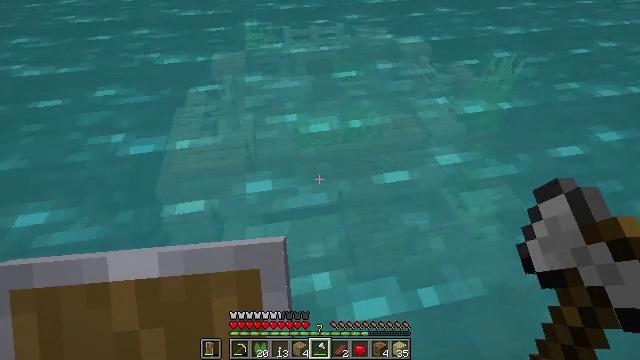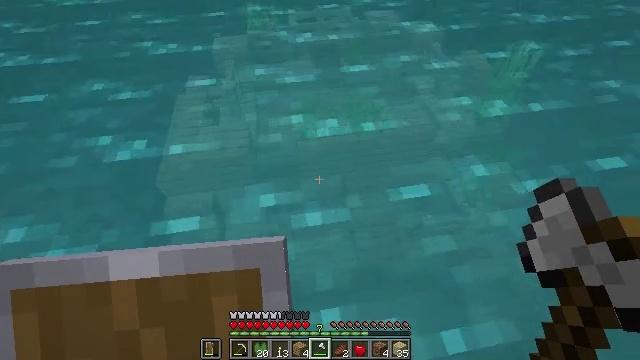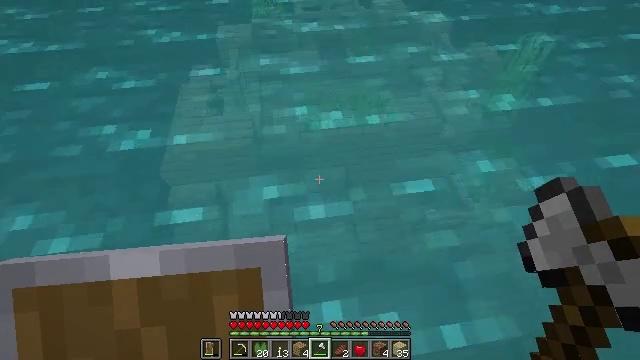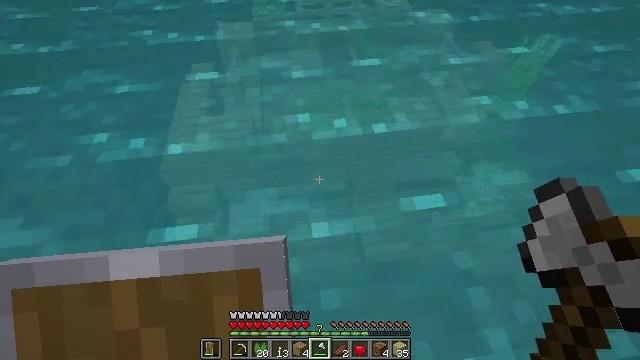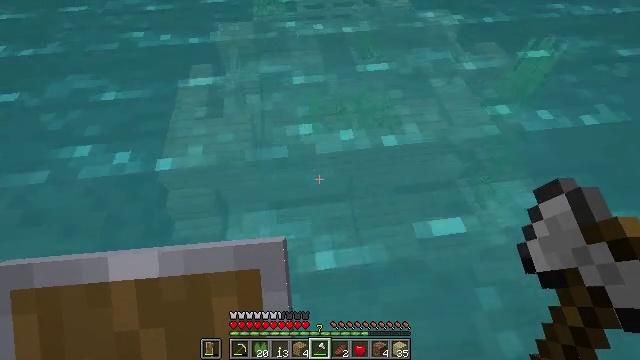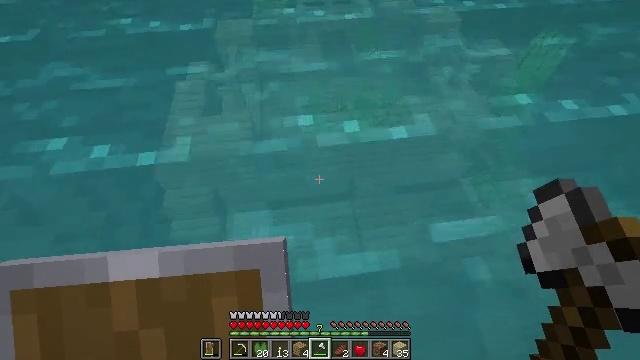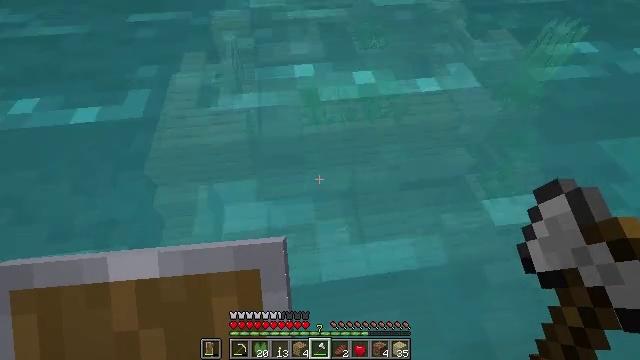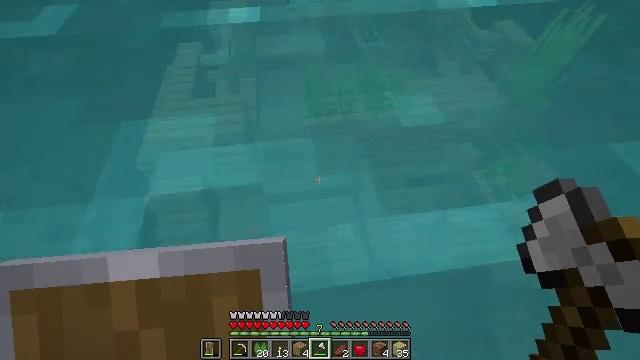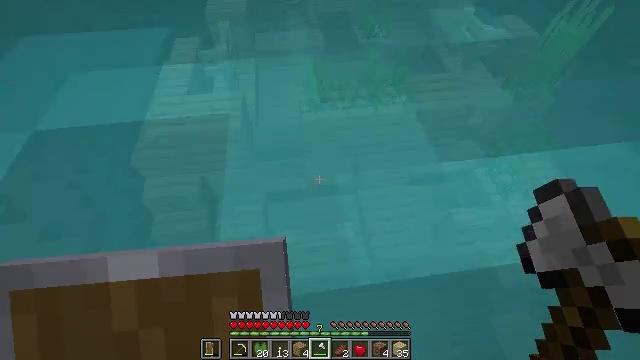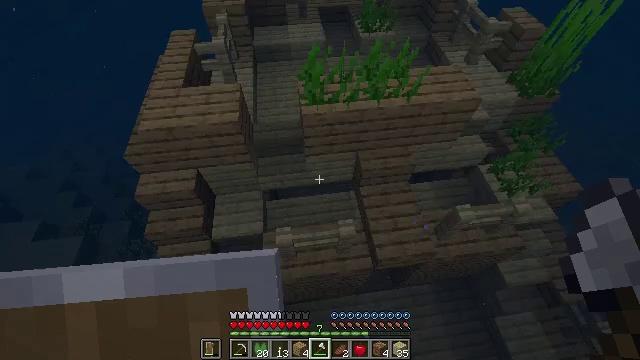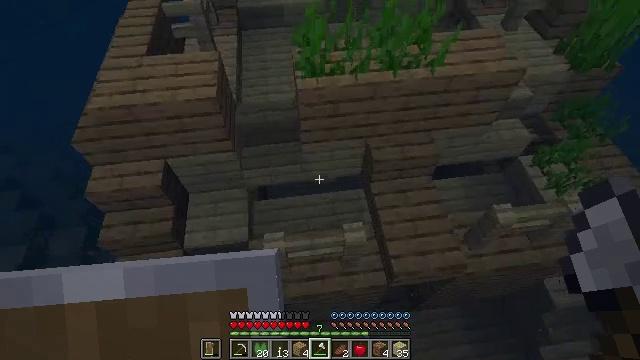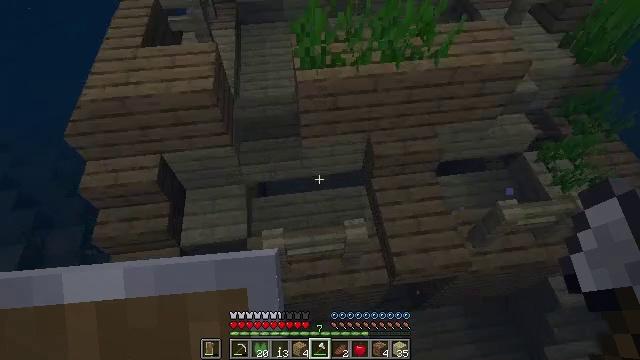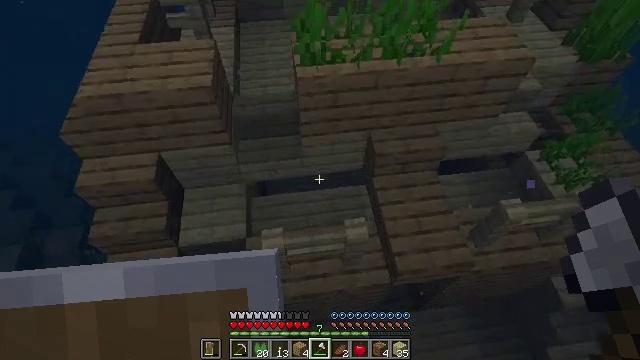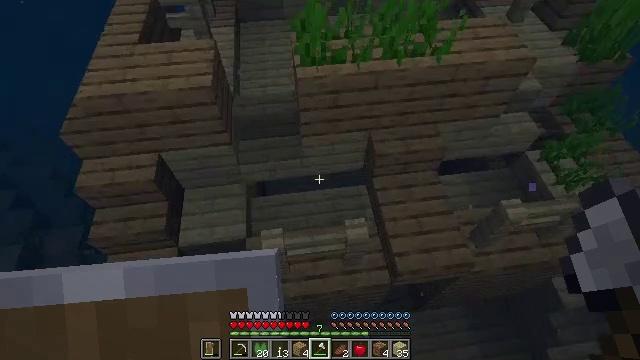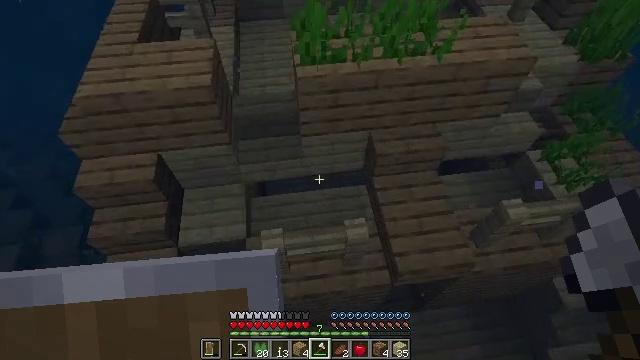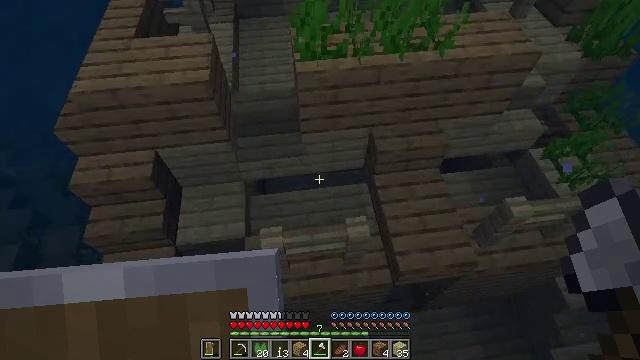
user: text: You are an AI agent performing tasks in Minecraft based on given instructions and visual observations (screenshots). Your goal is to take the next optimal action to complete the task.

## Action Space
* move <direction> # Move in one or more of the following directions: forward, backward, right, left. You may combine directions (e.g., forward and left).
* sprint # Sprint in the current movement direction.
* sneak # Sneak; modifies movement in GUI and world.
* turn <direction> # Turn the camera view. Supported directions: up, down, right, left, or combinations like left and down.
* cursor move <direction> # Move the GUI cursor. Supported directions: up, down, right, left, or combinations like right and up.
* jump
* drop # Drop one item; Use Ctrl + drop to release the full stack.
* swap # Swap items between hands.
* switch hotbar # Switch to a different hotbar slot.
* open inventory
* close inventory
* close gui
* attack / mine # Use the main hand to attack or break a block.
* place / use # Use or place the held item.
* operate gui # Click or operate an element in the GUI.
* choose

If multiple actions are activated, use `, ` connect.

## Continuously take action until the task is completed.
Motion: motion action
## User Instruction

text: Mine birch slab from a built structure.
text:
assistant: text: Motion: move forward, turn left and down
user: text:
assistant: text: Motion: move forward, turn left and down
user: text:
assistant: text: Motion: move forward
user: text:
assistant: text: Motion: sneak
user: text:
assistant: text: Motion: sneak
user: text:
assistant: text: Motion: sneak
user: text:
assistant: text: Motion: sneak
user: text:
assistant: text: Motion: sneak
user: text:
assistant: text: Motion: sneak
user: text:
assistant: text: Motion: sneak
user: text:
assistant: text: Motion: no_op
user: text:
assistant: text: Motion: no_op
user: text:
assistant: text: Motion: no_op
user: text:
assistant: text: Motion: no_op
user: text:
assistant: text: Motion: no_op
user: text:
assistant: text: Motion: no_op
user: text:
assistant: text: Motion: no_op
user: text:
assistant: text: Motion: no_op
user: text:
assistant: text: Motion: no_op
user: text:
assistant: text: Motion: no_op
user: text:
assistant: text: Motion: move forward
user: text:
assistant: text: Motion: move forward
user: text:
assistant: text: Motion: move forward
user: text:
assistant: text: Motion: move forward
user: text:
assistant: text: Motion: move forward
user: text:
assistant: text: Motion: move forward
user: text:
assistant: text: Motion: move forward
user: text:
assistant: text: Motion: move forward
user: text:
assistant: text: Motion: move forward
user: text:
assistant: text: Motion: move forward